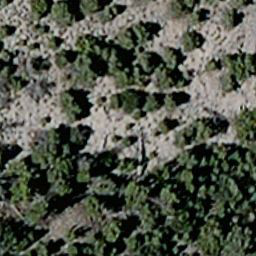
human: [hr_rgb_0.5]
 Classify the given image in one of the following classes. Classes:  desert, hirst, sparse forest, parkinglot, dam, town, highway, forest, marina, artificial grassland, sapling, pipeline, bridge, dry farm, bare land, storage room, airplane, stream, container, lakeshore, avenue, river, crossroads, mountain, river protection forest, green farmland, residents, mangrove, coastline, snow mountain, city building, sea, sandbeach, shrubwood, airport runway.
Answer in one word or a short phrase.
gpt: sparse forest